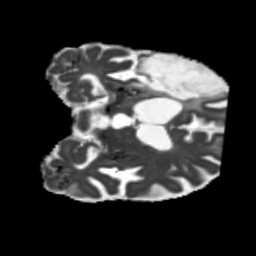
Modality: MD
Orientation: coronal
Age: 42
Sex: male
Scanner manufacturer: siemens
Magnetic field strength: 3 T
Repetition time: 5.25 s
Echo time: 0.08 s